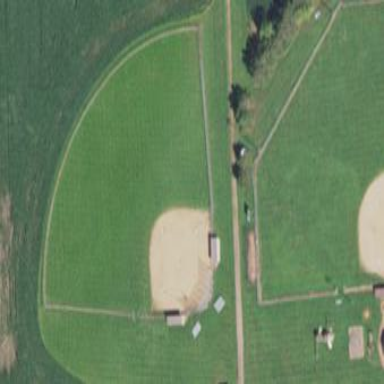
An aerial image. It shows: Baseball pitch for leisure land activities.